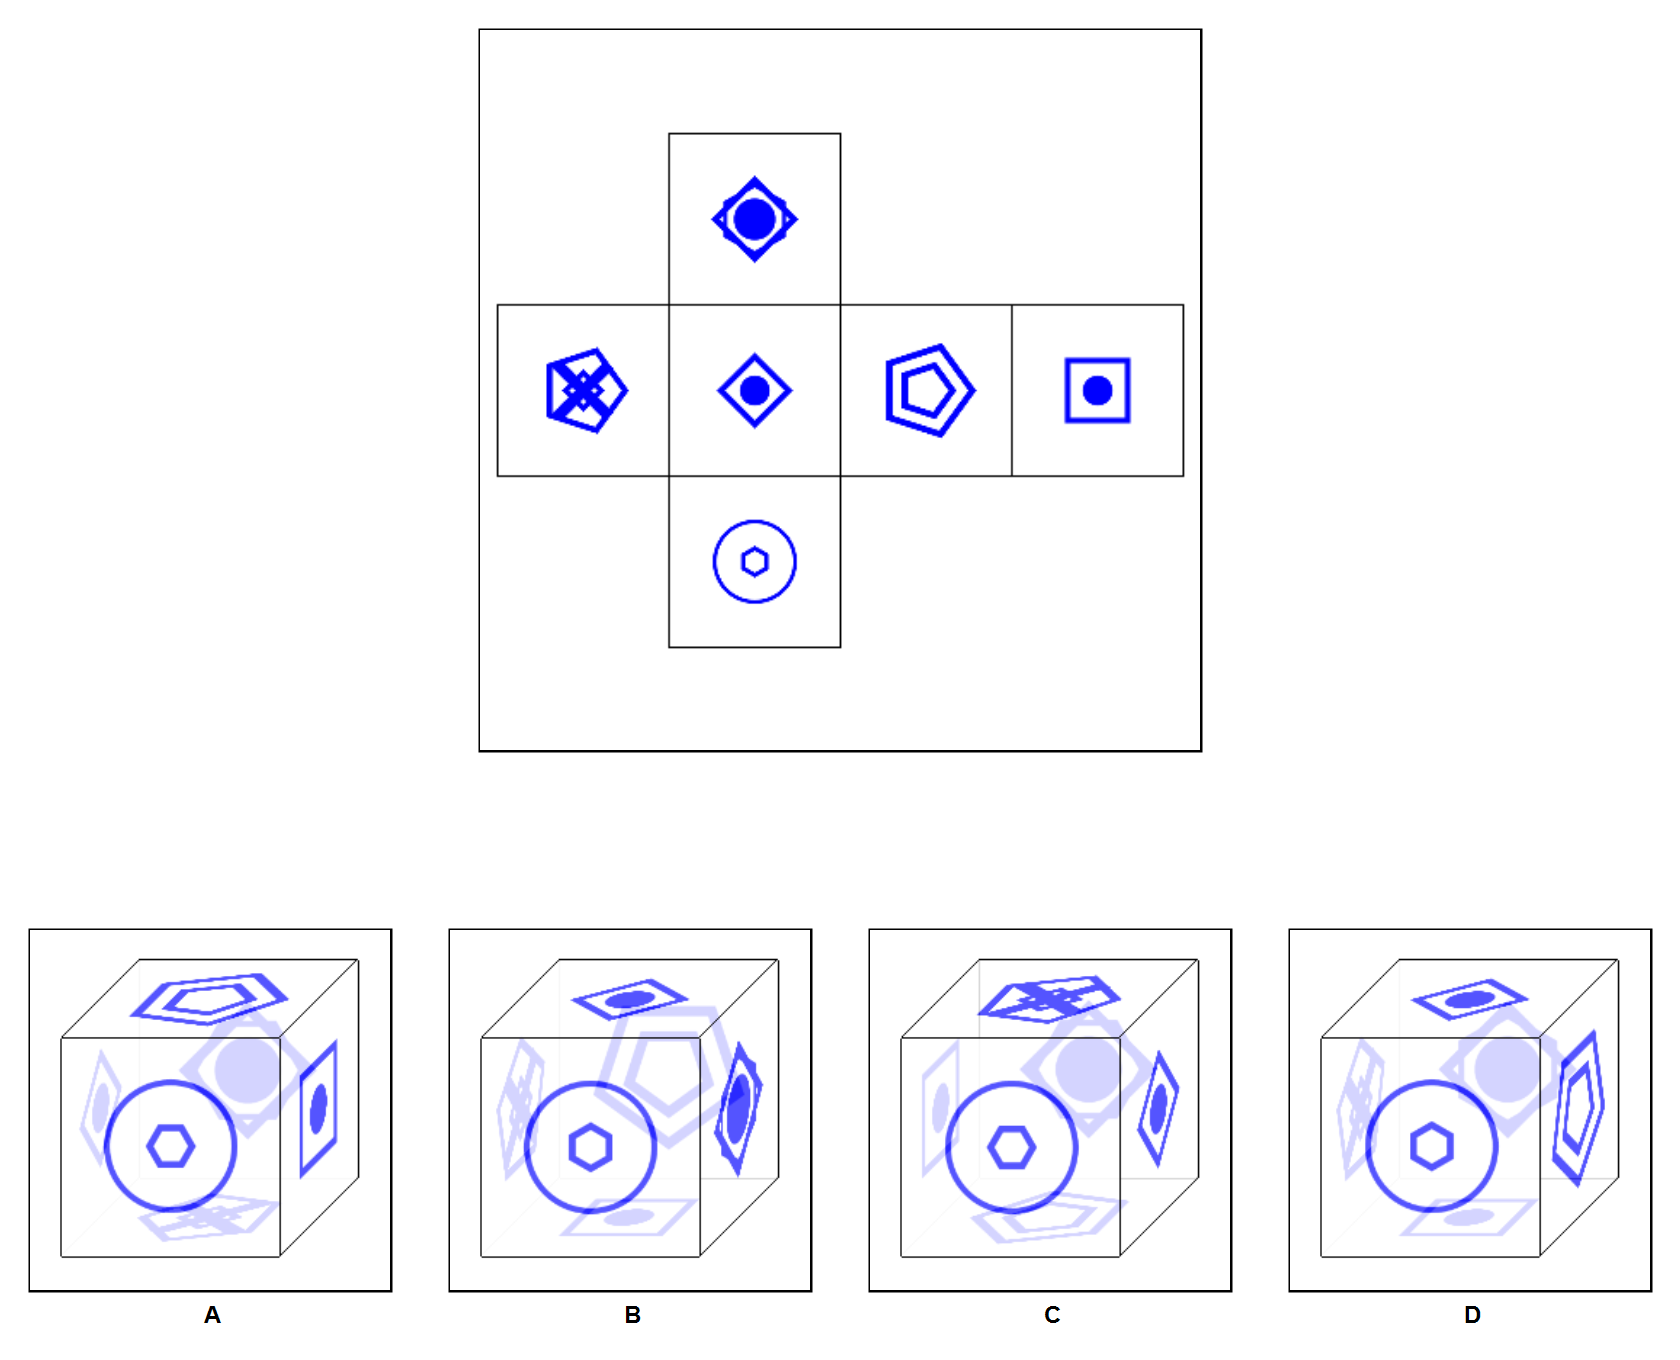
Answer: B